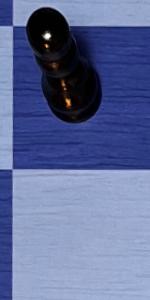
Label: Empty